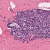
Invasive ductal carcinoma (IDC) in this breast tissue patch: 0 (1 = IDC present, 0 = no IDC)